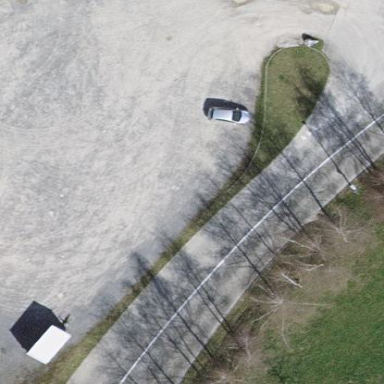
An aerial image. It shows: Parking area with pebblestone surface.